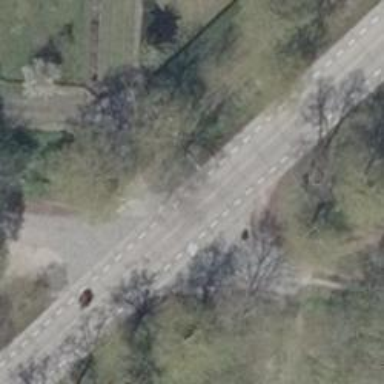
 equipped with cycle lanes on both sides."